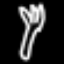
Label: fork